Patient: sex M, age 45
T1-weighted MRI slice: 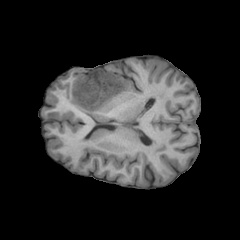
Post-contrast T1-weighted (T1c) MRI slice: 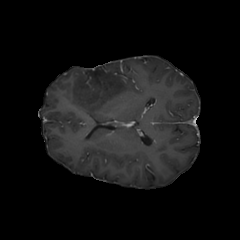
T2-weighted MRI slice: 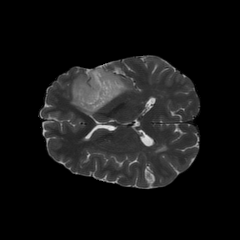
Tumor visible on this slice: yes
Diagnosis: Oligodendroglioma, IDH-mutant, 1p/19q-codeleted
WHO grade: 2